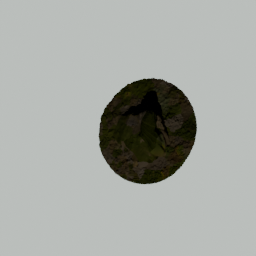
Label: nature